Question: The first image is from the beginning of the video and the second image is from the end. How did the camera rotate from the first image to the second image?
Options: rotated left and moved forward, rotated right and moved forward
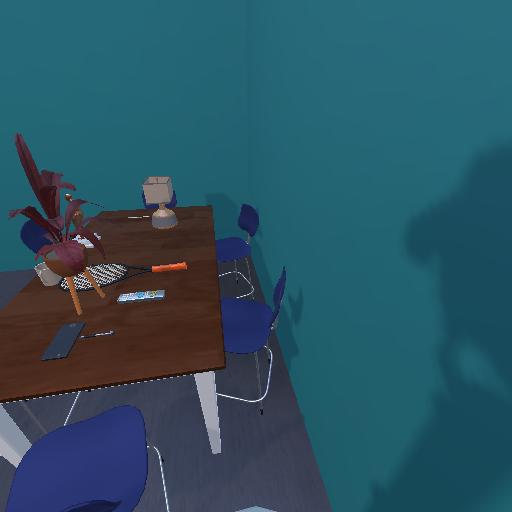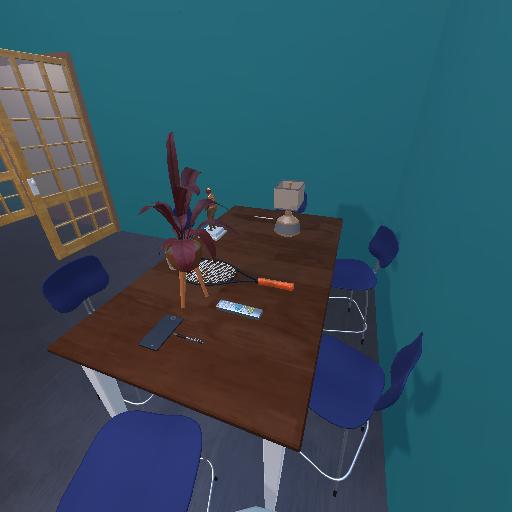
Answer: rotated left and moved forward